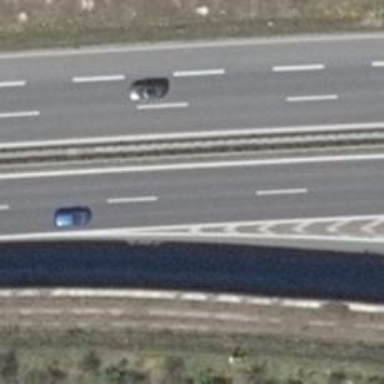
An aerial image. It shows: Motorway junction.